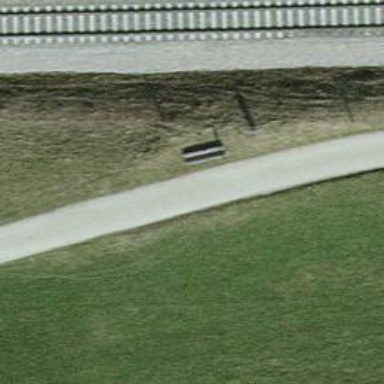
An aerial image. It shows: Bench for seating.